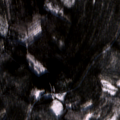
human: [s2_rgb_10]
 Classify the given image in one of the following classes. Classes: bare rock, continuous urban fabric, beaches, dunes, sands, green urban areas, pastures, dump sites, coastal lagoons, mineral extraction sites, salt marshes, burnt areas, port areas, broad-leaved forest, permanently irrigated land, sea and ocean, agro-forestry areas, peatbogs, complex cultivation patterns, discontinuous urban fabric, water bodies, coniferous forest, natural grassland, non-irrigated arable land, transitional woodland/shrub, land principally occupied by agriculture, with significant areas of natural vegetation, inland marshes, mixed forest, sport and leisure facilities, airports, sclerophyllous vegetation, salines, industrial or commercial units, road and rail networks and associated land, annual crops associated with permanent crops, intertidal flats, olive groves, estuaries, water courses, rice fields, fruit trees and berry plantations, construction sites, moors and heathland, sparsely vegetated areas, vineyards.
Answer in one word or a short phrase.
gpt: broad-leaved forest, coniferous forest, mixed forest, transitional woodland/shrub